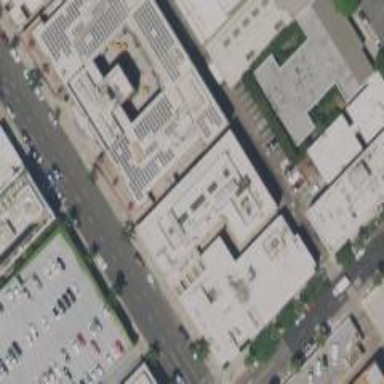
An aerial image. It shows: Healthcare clinic is depicted in the image.